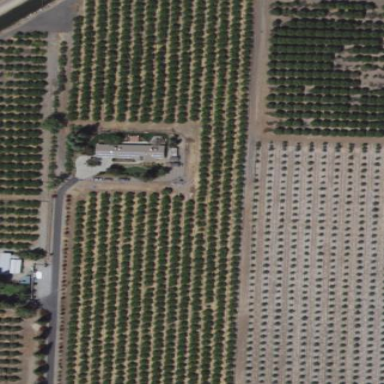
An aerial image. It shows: Beautiful orchard filled with orange trees. The lot type is classified as open space properties.